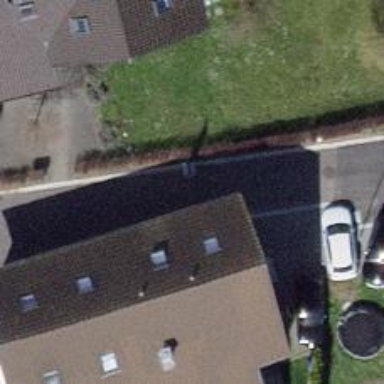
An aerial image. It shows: Swing gate.